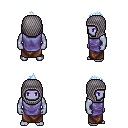
a pixel art fantasy rpg character, male body template, dark elf, purple skin, chain tabard jacket, robe skirt, white cyan mohawk hairstyle, chain hood, four views (front, back, left, right), 2x2 character sprite sheet, small pixel art, hard edges, no anti-aliasing